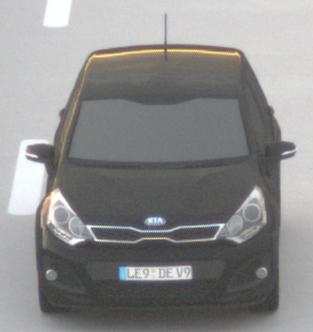
Make: KIA
Model: Rio 1.2
Detailed model: Rio (UB)
Model produced from: 2011/09
Model produced until: 2015/01
Doors: 3
Color: black
Road condition: dry road
Daytime: sunrise or sunset
Contrast: low contrast